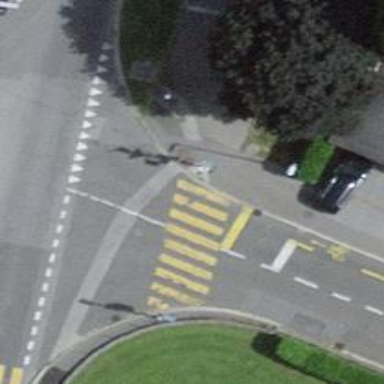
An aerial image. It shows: Zebra crossing controlled by traffic signals with zebra markings.